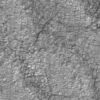
Label: not_dusty